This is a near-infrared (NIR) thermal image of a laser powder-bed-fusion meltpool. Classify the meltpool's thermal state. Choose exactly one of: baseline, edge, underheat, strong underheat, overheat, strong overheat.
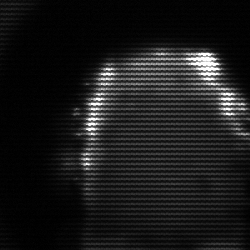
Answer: baseline